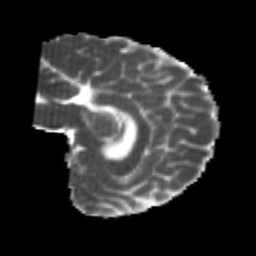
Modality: MD
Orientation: sagittal
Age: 25
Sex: female
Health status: healthy
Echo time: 0.074 s